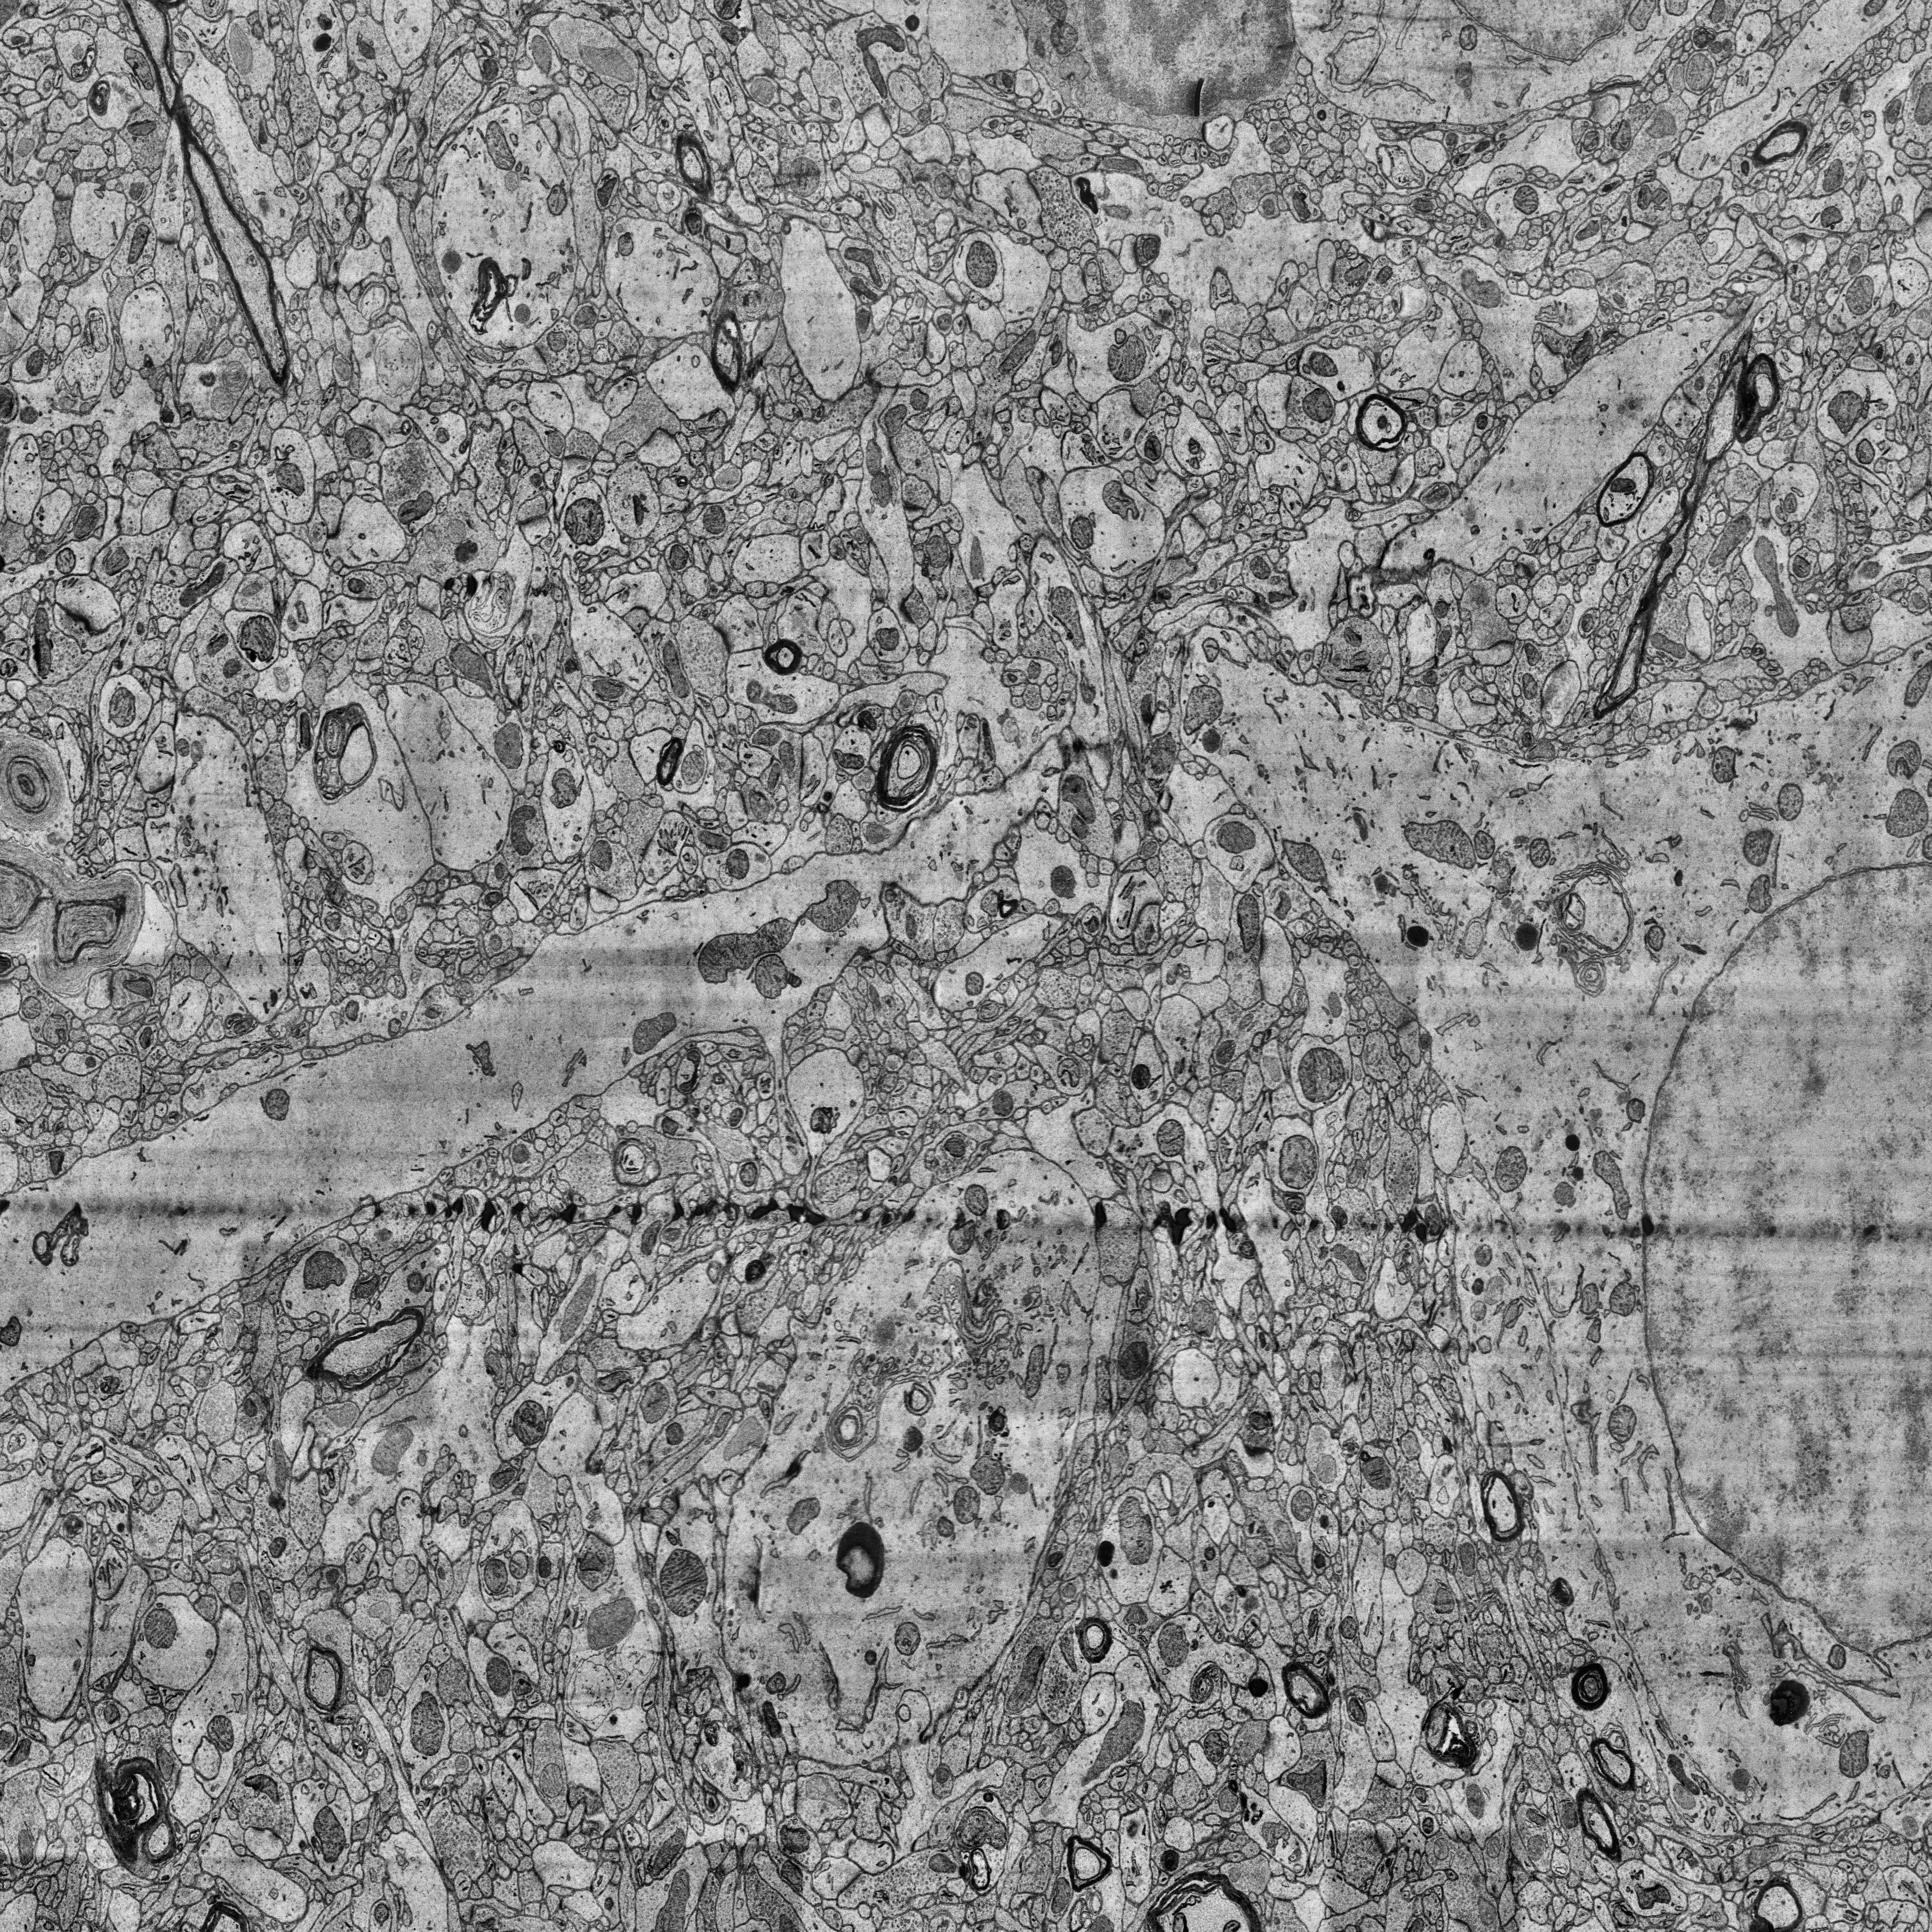
Electron microscopy slice of human cortex tissue
Slice depth (z): 293
Mitochondria instances in slice: 418